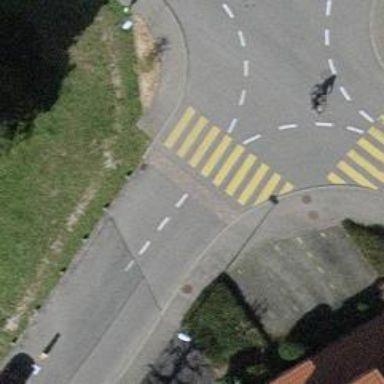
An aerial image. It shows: Marked road crossing.